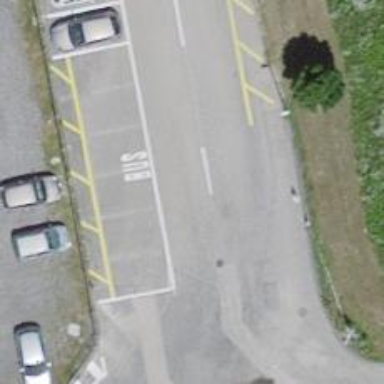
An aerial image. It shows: Bus stop with platform for public transport.